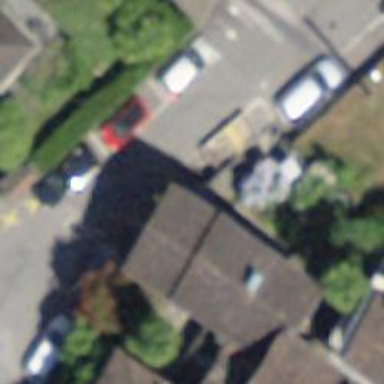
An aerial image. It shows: Post box is visible.